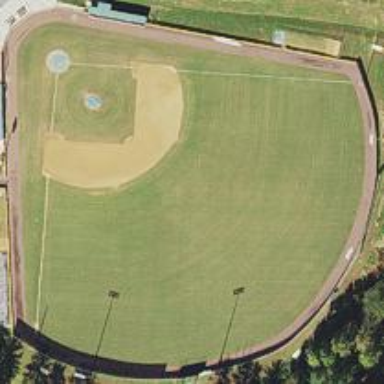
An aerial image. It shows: Baseball pitch for leisure land.